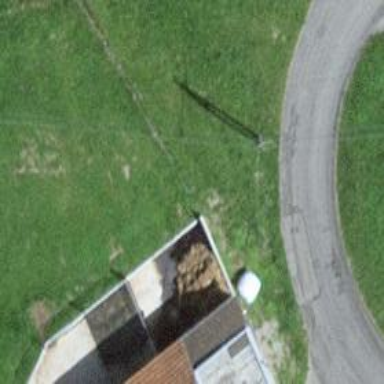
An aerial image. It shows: Minor power line.